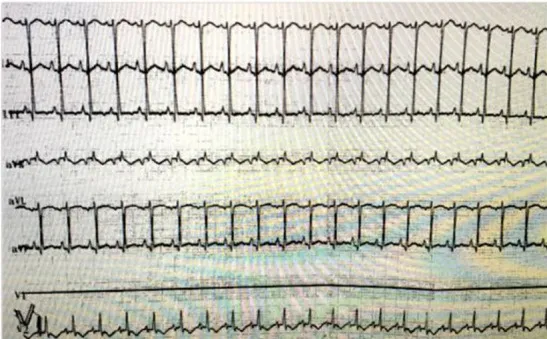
Bedside electrocardiogram revealed ST segment elevation.
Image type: electrography (ekg)